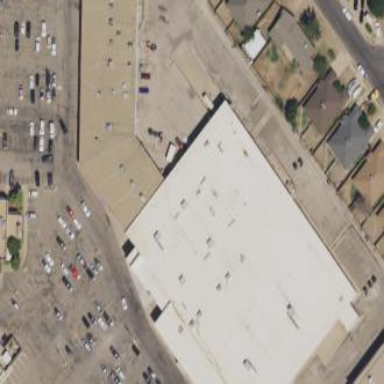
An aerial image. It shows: Commercial building.